Field crop: tomato
Growth stage: 2
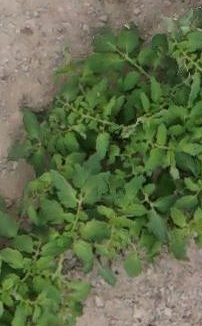
Species: tomato